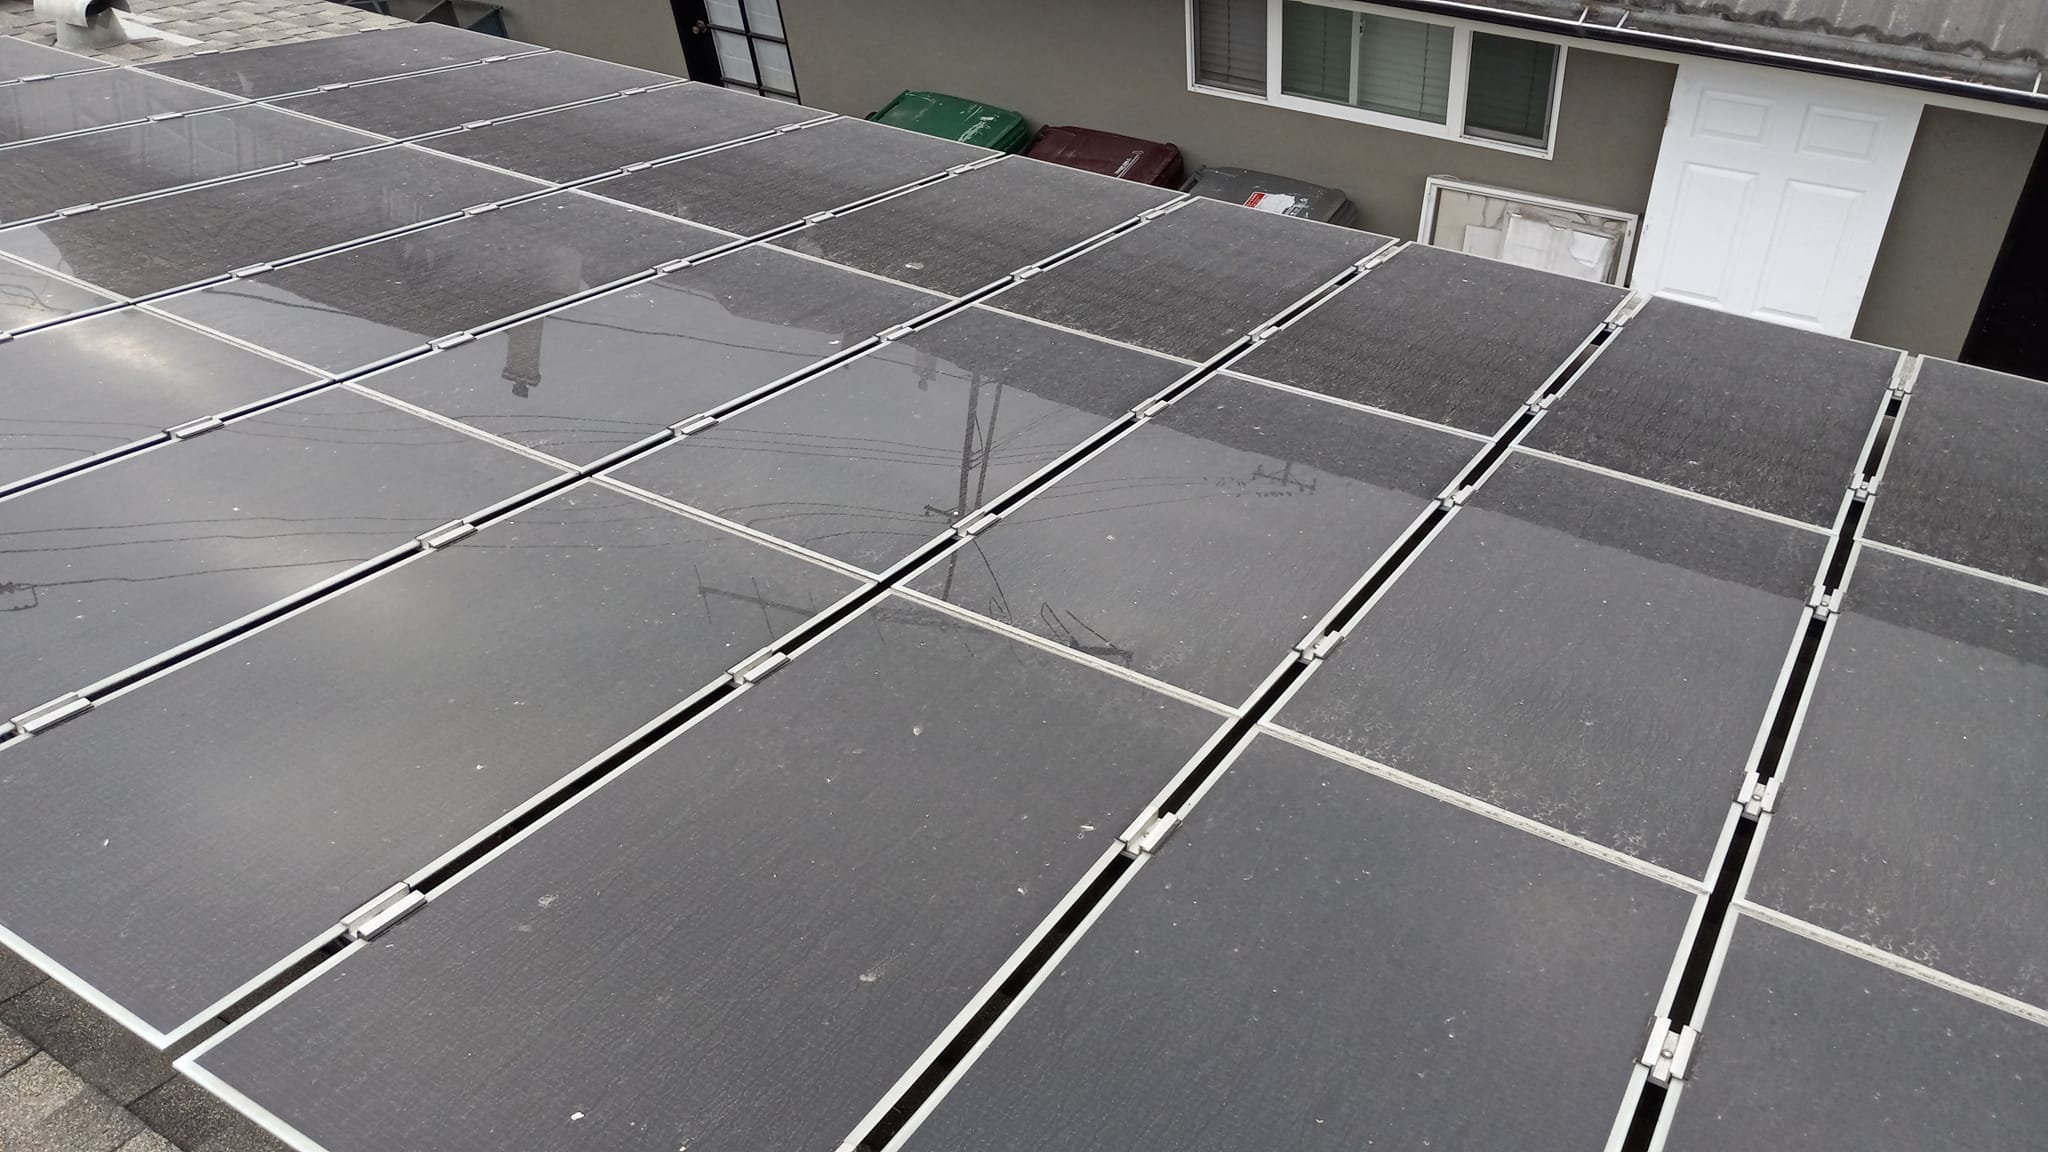
Label: Dusty